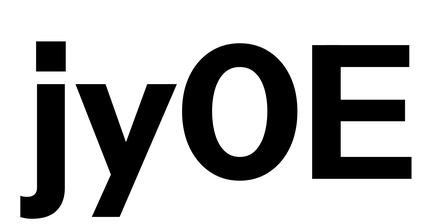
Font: InstrumentSans_Bold